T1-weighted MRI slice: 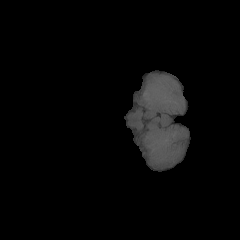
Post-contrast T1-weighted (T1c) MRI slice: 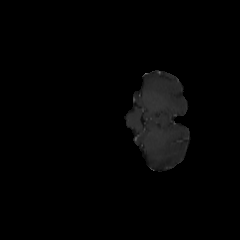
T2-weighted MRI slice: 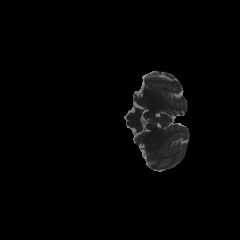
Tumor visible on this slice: no